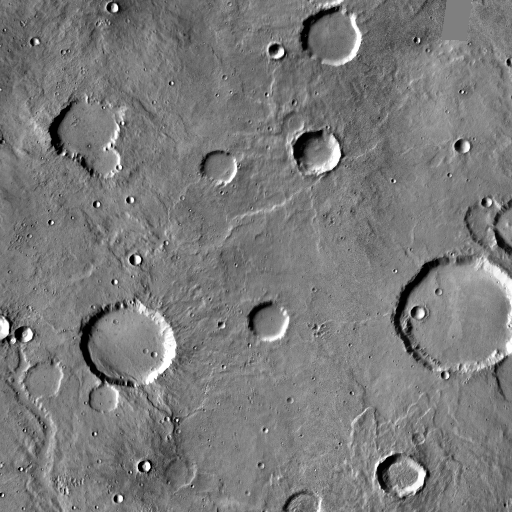
Crater classes present: Background, Other, Layered, Buried, Secondary